Question: I'm trying to figure out how to set the font style for an entire word document, exactly the way it's done by choosing a style preset in the menu:

Since I've already made a macro that converts the entire document word for word, what I'm trying to accomplish with this is changing all the preset tiles (Normal, No Spacing, Title, Heading 1, etc.) to match this existing preset, and not the old presets (with the old fonts).
Is this possible, and what object do I modify to accomplish this?
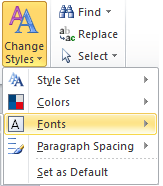
Answer: Try this ...
'''
Sub ChgFontInAllStyles()
Dim sty As Word.Style
For Each sty In ActiveDocument.Styles
If sty.InUse And sty.Type = wdStyleTypeParagraph Then
sty.Font.Name = "Arial"
End If
Next
End Sub
'''